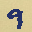
Label: 9